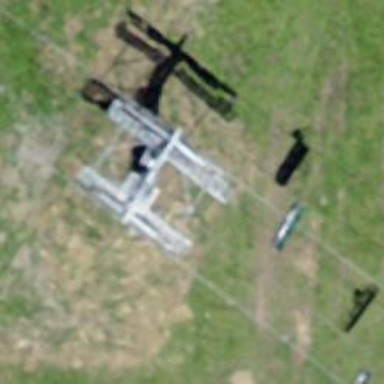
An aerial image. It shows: Pylon for aerialway.